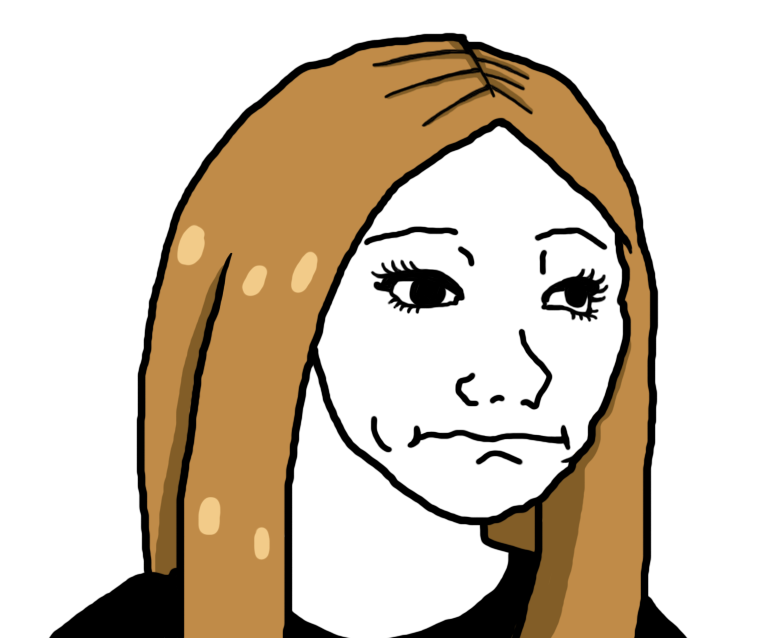
Label: 5_Daddys_Girl